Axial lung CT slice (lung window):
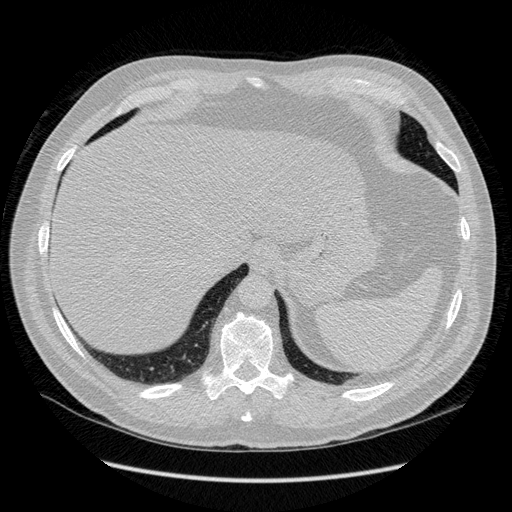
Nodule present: no